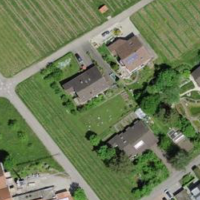
EUNIS habitat code: 55
Species observed at this site:
Sorbus aucuparia
Corylus avellana
Clematis vitalba
Senecio vulgaris
Tanacetum parthenium
Salvia pratensis
Juglans regia
Calamagrostis epigejos
Malus sylvestris
Cydonia oblonga
Carpinus betulus
Lysimachia vulgaris
Euonymus europaeus
Epilobium hirsutum
Prunus avium
Cornus sanguinea